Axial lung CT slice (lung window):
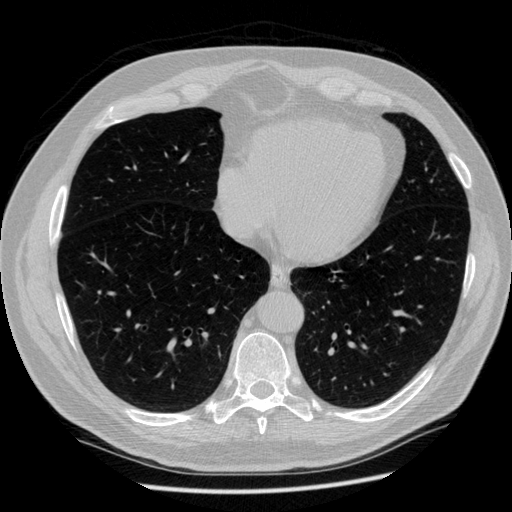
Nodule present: no